Field crop: maize
Growth stage: 2
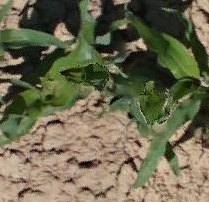
Species: maize